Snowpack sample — Snodgrass Mountain, Crested Butte, Colorado (2/4/25, 12:06 PM MST)
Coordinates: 38.923, -106.968
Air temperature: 35 °F
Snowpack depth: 80 cm
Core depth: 10 cm
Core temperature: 32 °F
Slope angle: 14°, slope face: 78°
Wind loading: low
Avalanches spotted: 0
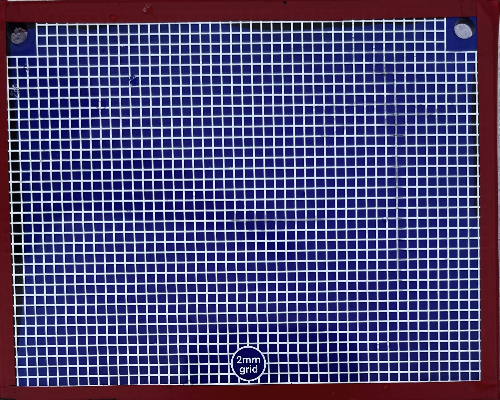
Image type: profile
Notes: No avalanches nearby, unusually warm weather for the last month reported by residents, Collected 25 yards from treeline